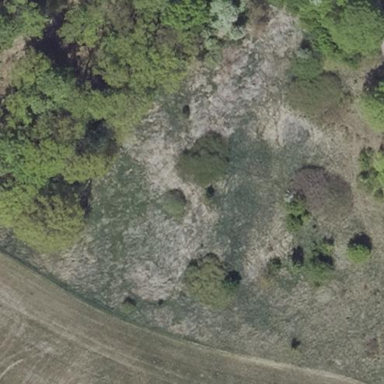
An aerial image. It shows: Area covered in scrub vegetation.